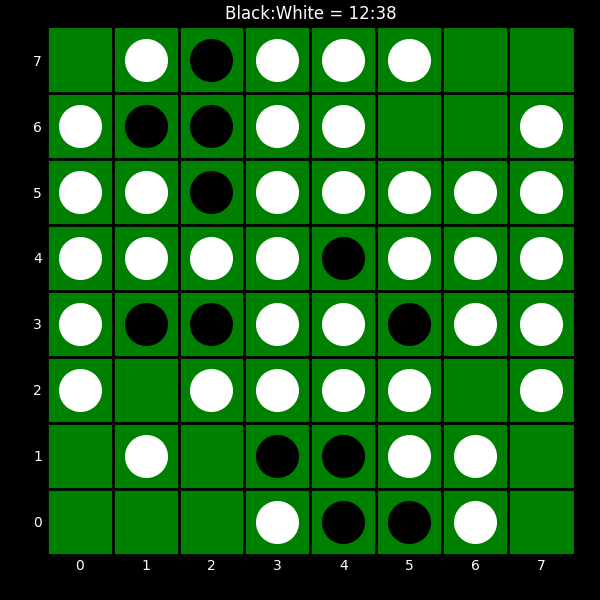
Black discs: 12
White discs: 38